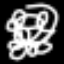
Label: squiggle